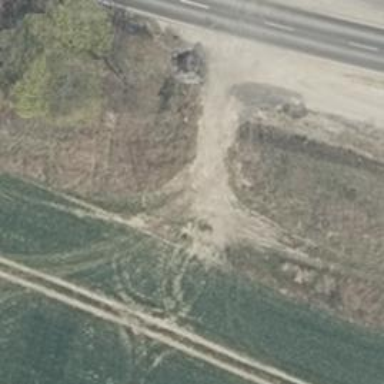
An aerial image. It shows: Agricultural vehicle driving on sandy track with grade4 surface.